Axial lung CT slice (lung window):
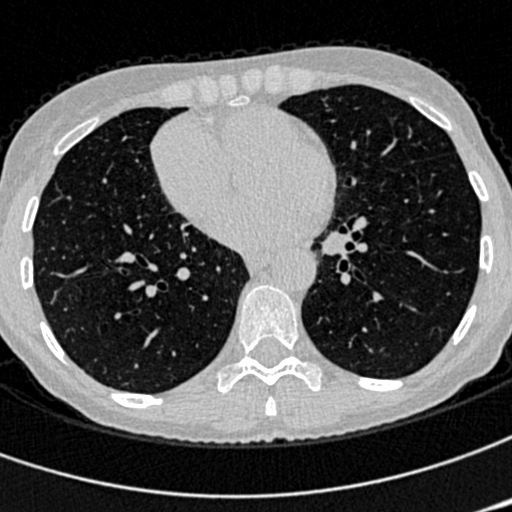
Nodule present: no